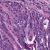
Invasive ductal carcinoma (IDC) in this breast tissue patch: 1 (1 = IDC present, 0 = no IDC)